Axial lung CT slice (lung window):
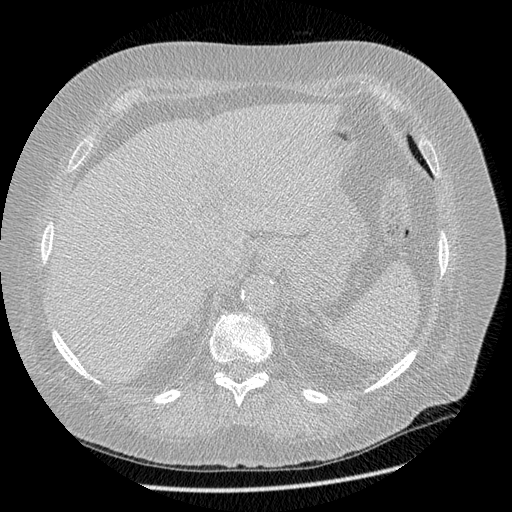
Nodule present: no